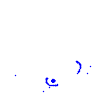
Particle: kaon